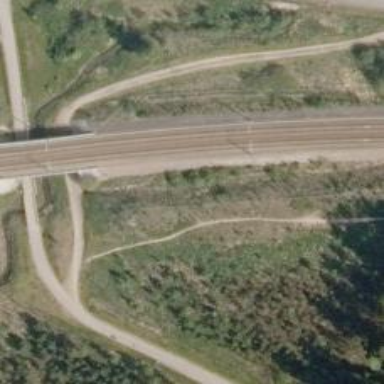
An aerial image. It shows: Railway signal supported by catenary mast.